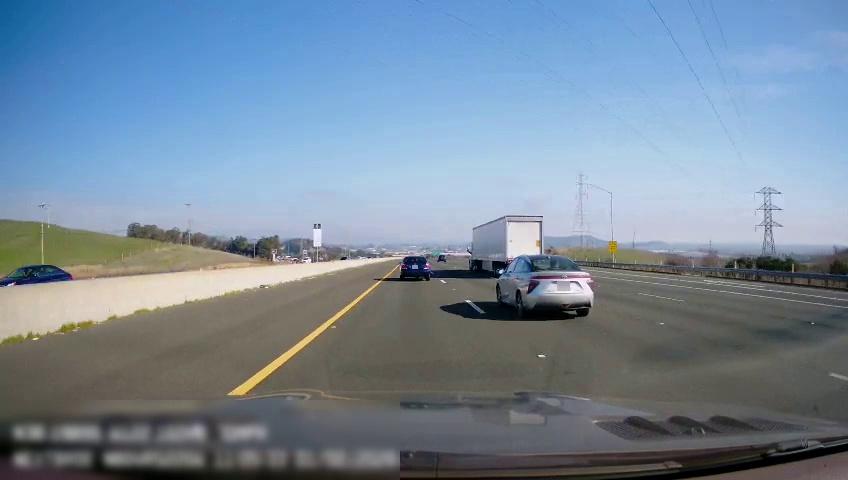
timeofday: Day
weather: Sunny
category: Drivable Space
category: Vehicles | Other LV
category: Vehicles | Car
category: Vehicles | Car
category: Vehicles | SUV
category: Vehicles | Car
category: Lanes | Current Lane
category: Lanes | Current Lane
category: Lanes | Alternate Lane
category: Lanes | Alternate Lane
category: Lanes | Alternate Lane
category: Lanes | Alternate Lane
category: Traffic | Signs
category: Traffic | Signs